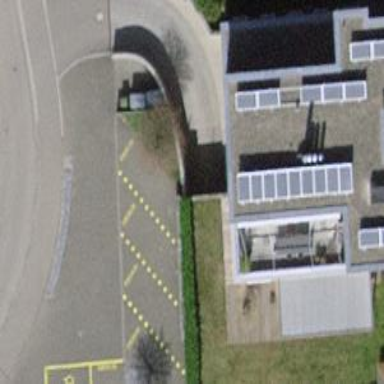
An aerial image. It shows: Parking area.